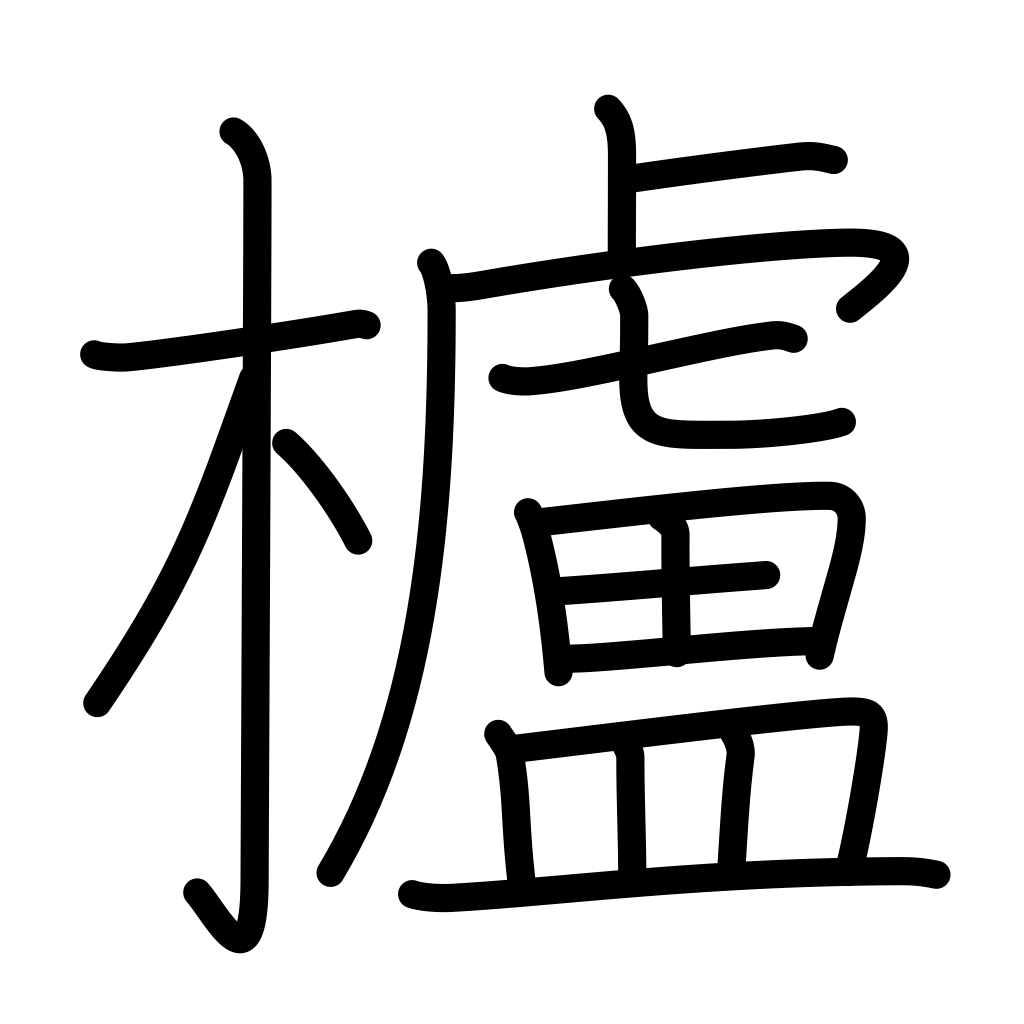
Meaning: wax tree, sumac